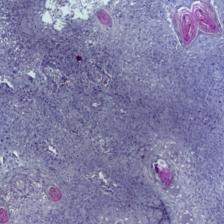
Diagnosis: OSCC